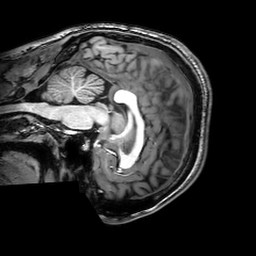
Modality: T1w
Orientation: sagittal
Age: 19
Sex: male
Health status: healthy
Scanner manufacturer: philips
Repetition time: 0.008293 s
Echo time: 0.00382 s